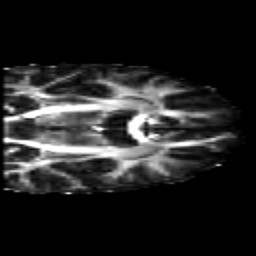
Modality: FA
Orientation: coronal
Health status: healthy
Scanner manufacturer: siemens
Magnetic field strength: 3 T
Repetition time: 10 s
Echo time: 0.092 s